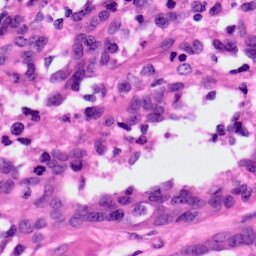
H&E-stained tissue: Ovarian